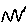
Label: zigzag